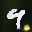
Label: 4